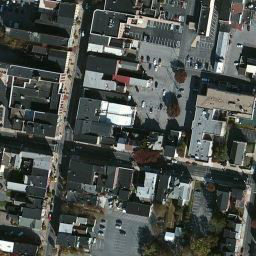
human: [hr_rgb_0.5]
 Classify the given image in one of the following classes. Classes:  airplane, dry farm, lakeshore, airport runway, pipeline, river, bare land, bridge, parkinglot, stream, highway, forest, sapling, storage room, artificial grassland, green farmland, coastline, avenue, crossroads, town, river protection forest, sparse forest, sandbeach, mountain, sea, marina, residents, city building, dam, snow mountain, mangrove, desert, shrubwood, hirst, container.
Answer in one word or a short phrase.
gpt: town